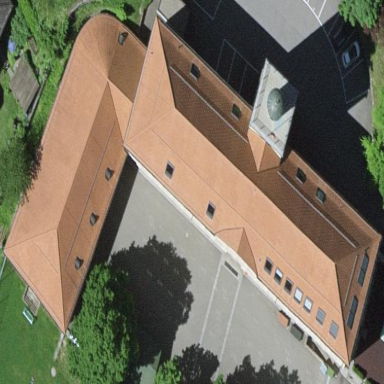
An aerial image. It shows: School building.